Interaction volume radius: 10 \u00c5
Interaction volume height: 10 \u00c5
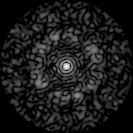
Disorder parameter: 0.8199